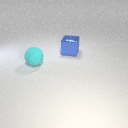
large blue metal cube to the right of large cyan rubber sphere